Question: How could I change the style of TextEdit or TextView to make it look like Viber app as shown in below image.
Notice, I'm running this on phone with Android 2.3, so this not just the style of android 4.0 and above.

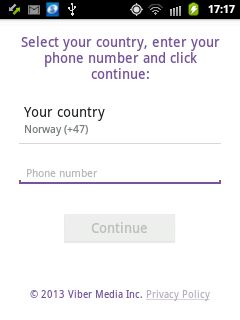
Answer: I don't know whether this counts as an answer, but.
You can use a library like <URL> to achieve this.
Check these links on SO as well .
- <URL>